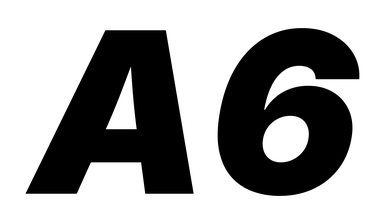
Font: Inter-Italic_Black_Italic